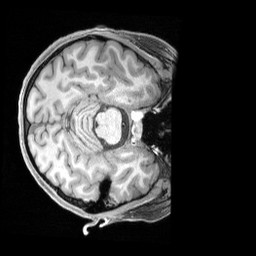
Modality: T1w
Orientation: axial
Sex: female
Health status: ill
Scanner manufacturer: siemens
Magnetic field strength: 3 T
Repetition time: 2.4 s
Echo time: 0.00201 s